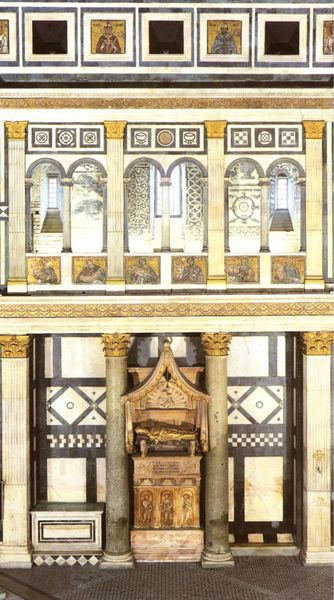
Titel: Baptisterium (Florenz)
Standort: Florenz, Baptisterium (EU - I - Toskana)
Schlagwörter: grün, grau, hell, schwarz, säule, säulen, bild, kirche, boden, gold, farbig, sitz, wandmalerei, kiste, tron, altar, kapitelle, fries, rundbögen, etagen, dorisch, korinthisch